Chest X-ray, PA view. Patient: 71 years old, sex M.
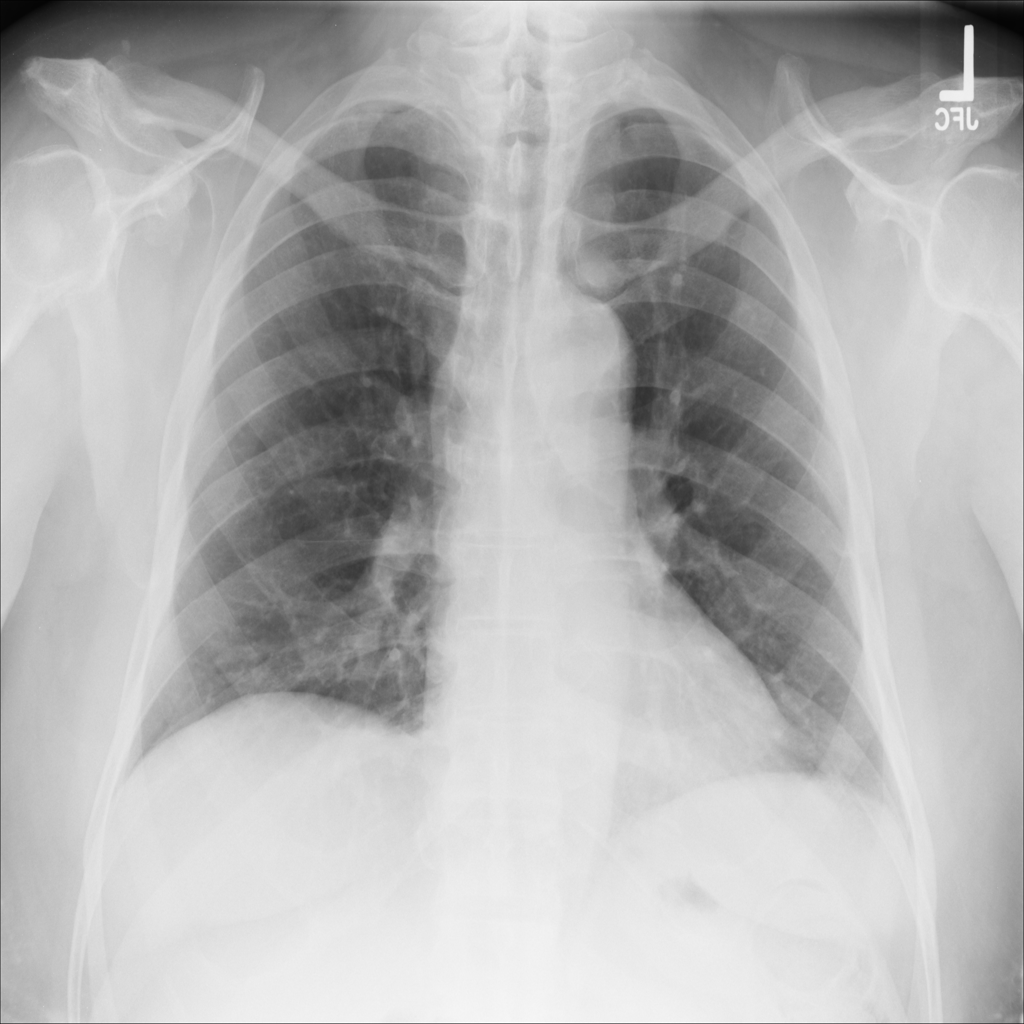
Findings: No Finding